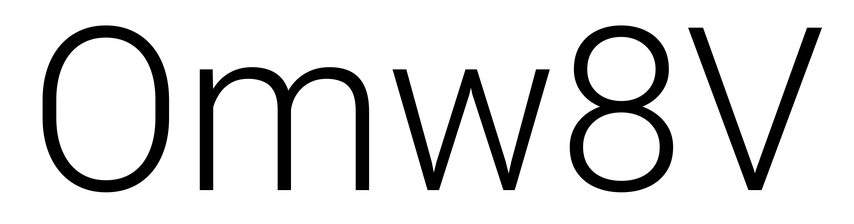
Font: Roboto_Light